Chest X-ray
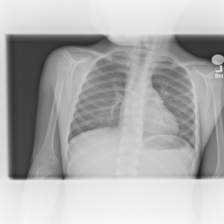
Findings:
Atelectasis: negative
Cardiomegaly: negative
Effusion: negative
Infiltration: negative
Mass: negative
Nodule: negative
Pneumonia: negative
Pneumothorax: negative
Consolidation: negative
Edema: negative
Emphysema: negative
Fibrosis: negative
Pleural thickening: negative
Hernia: negative